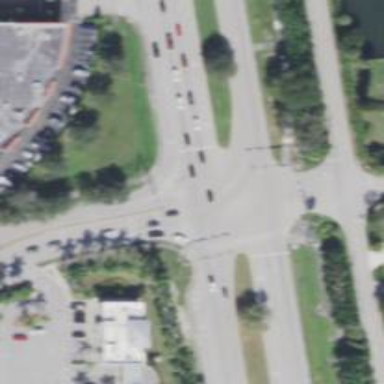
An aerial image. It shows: Footway that serves as traffic island.